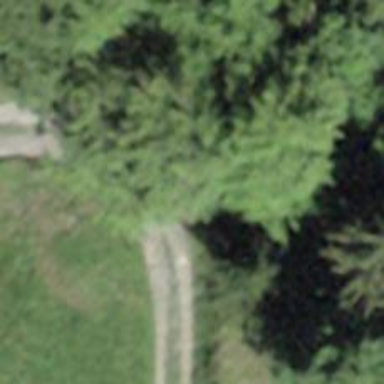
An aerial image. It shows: Path.